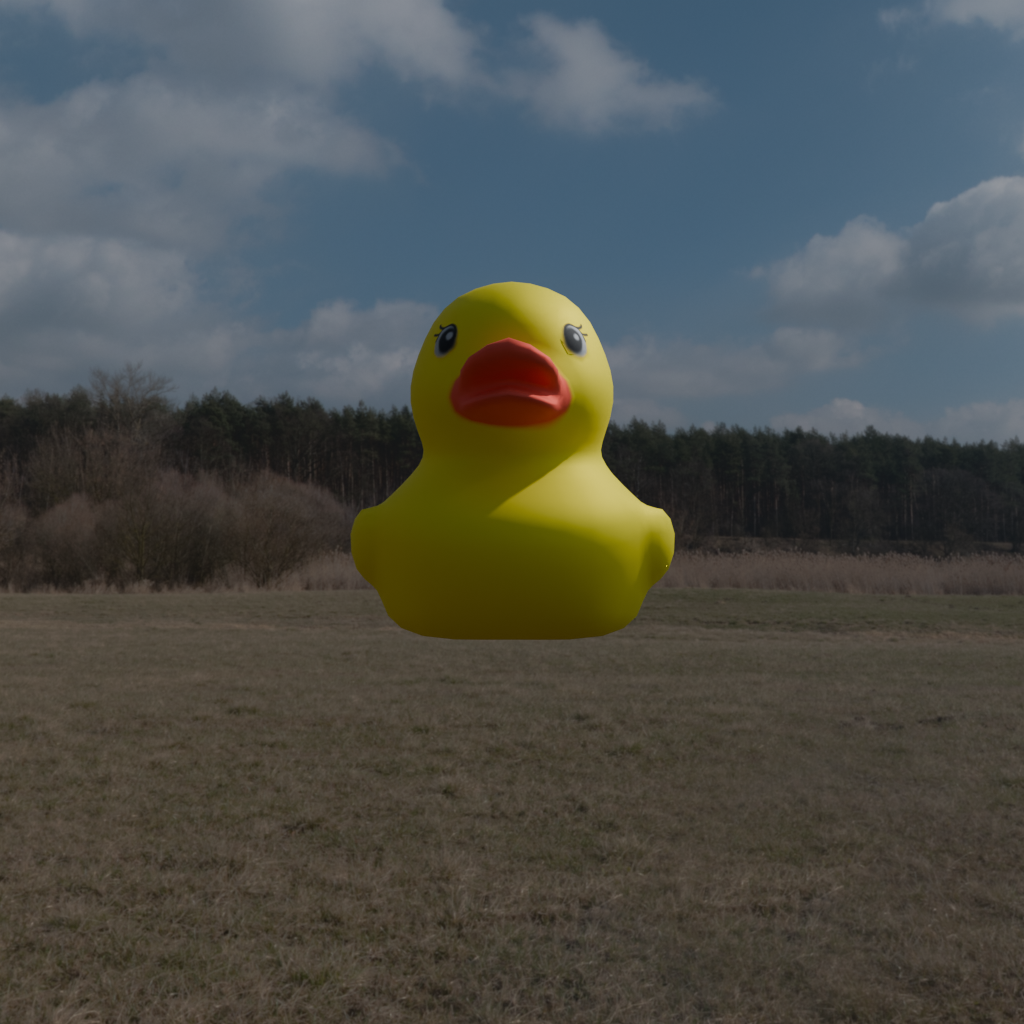
an image of a yellow rubber duck seen from <front> in an open field with a bleft sun and scattered clouds in the sky.